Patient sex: F
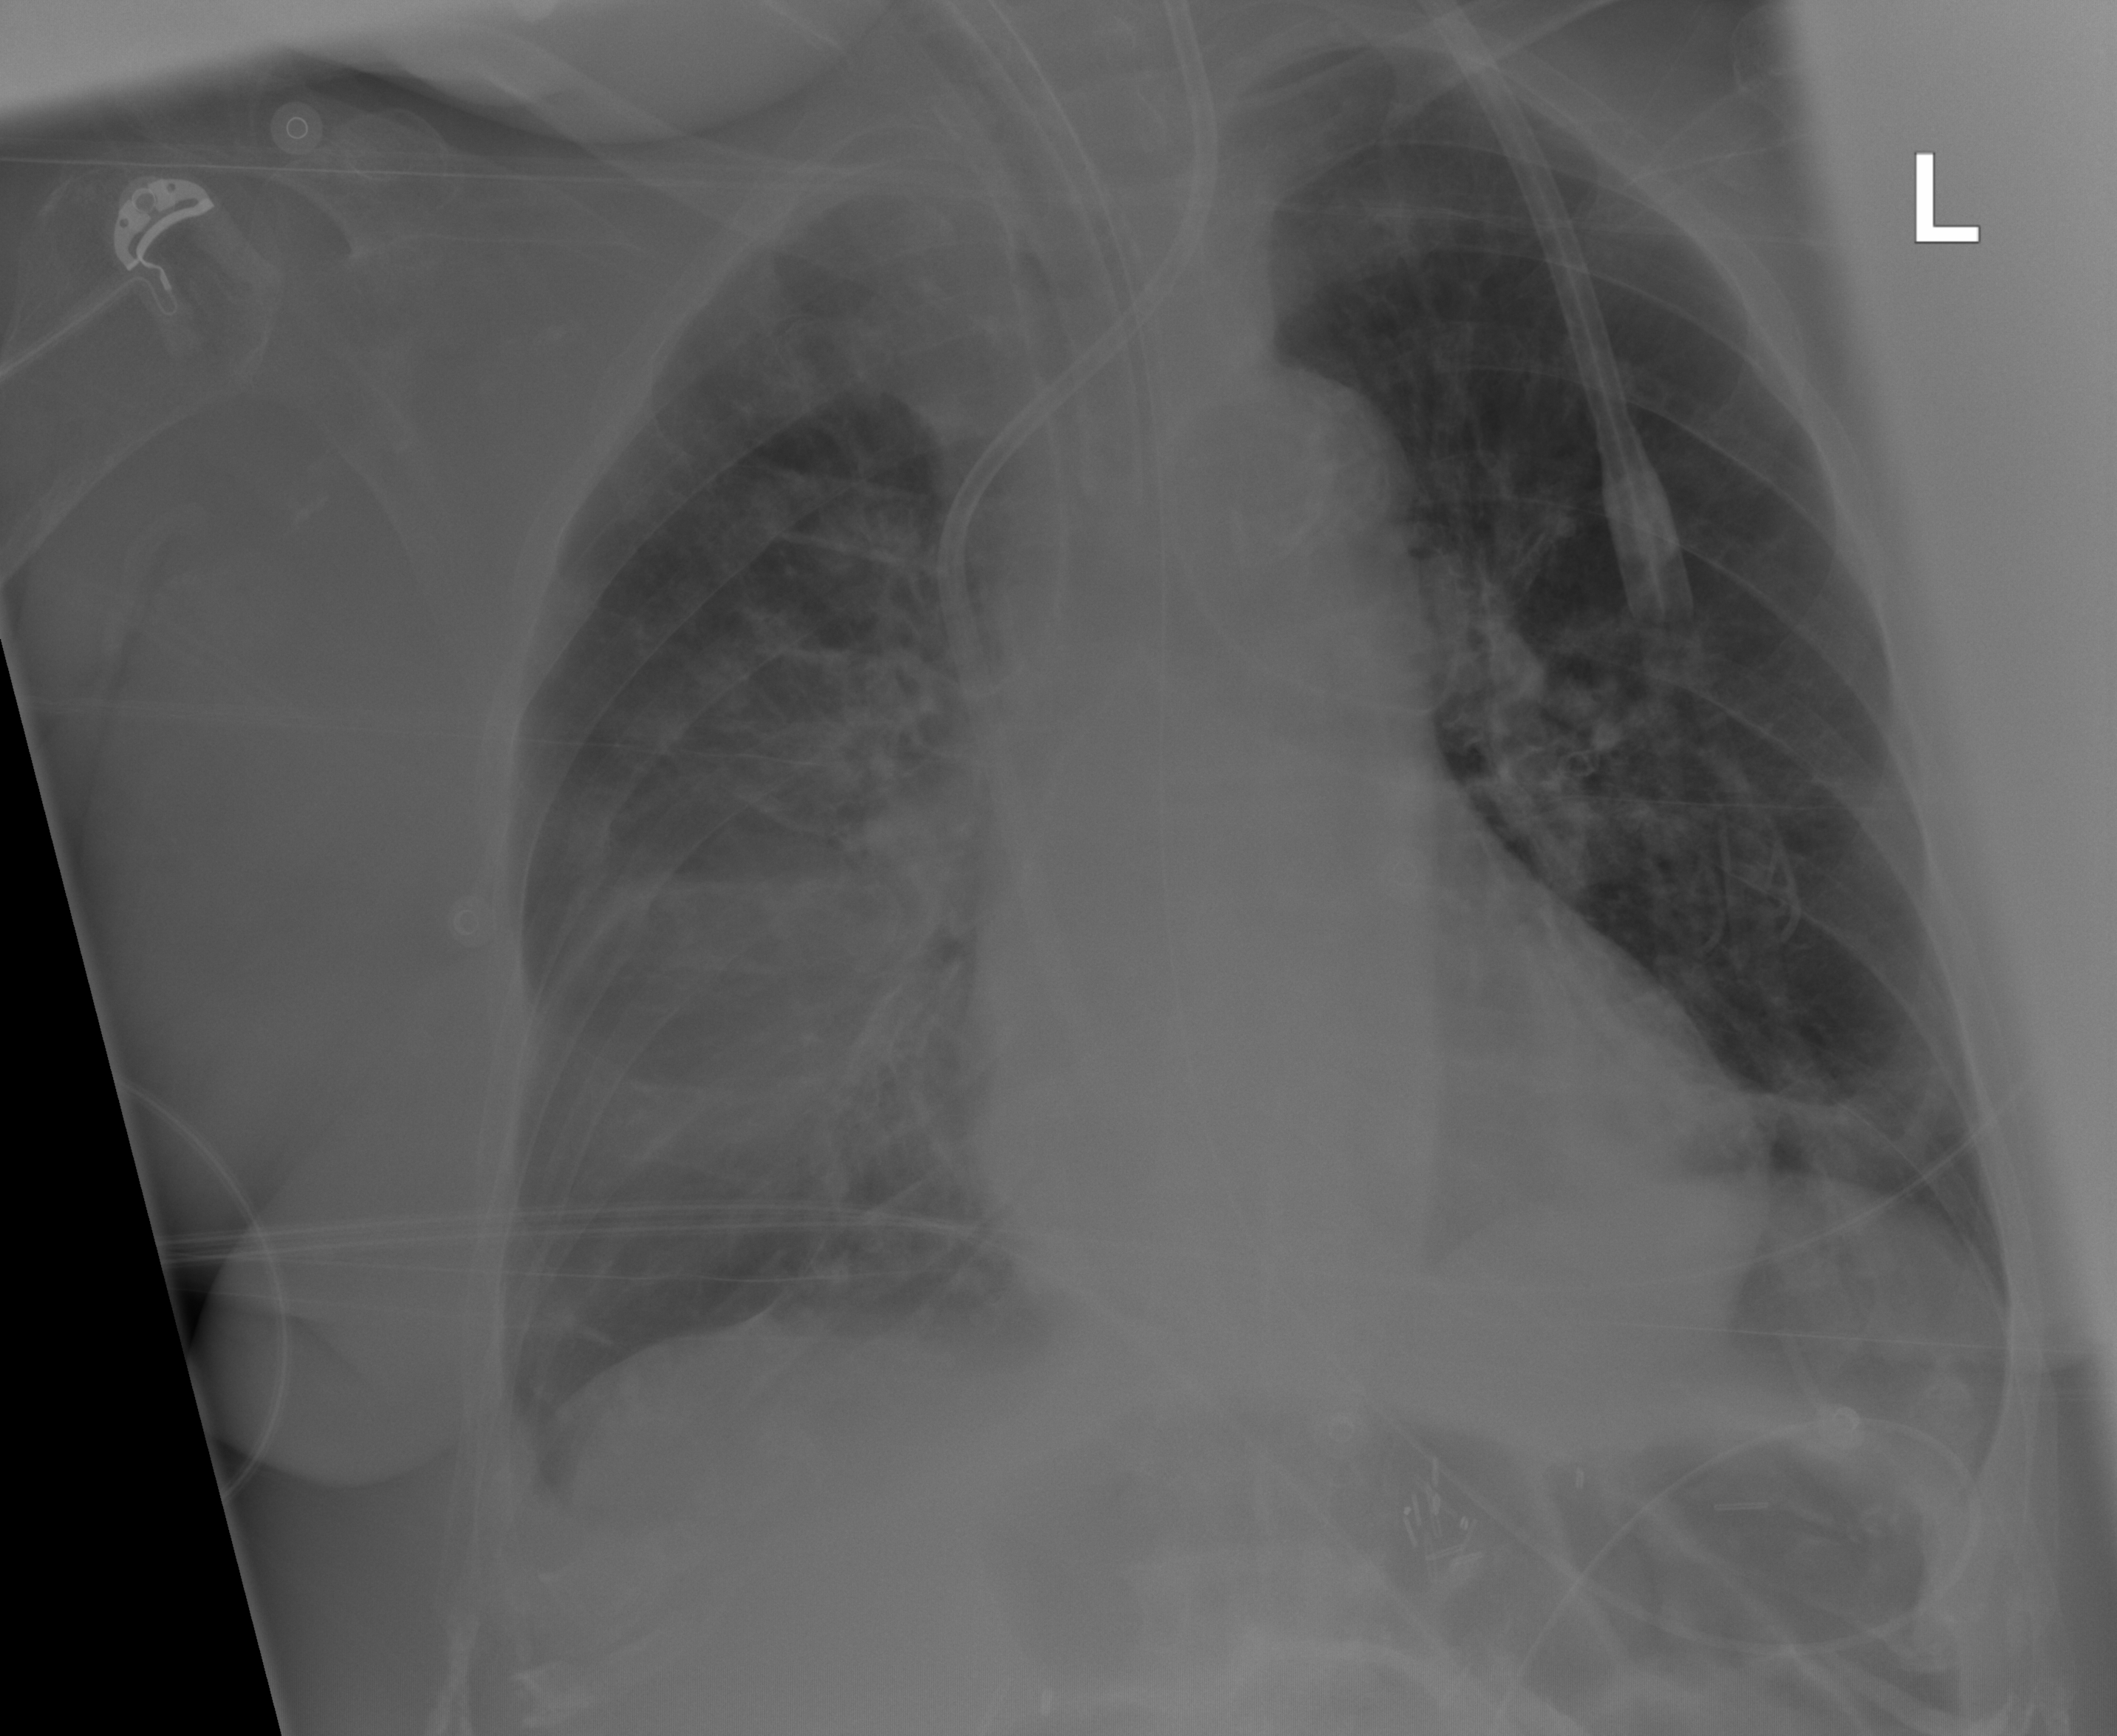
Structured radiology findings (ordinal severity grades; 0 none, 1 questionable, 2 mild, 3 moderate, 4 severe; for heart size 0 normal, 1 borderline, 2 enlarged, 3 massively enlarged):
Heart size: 0
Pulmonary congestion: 0
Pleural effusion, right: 2
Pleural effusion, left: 0
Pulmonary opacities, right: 2
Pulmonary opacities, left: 0
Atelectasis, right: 3
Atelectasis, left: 2